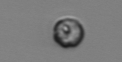
Label: Dinophyceae